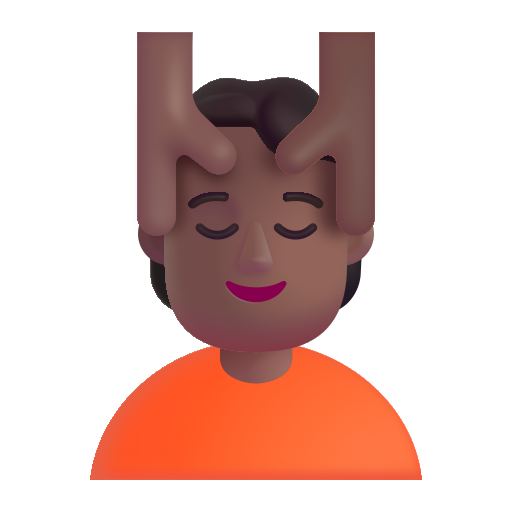
person getting massage color  dark